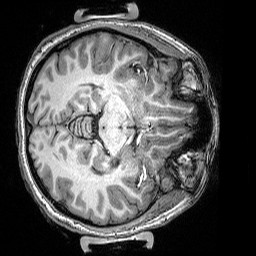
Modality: T1w
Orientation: axial